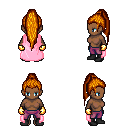
a pixel art fantasy rpg character, female body template, human, dark skin, pink cape, magenta pants, dark blonde extra-long topknot hairstyle, gold gloves, black shoes, four views (front, back, left, right), 2x2 character sprite sheet, small pixel art, hard edges, no anti-aliasing